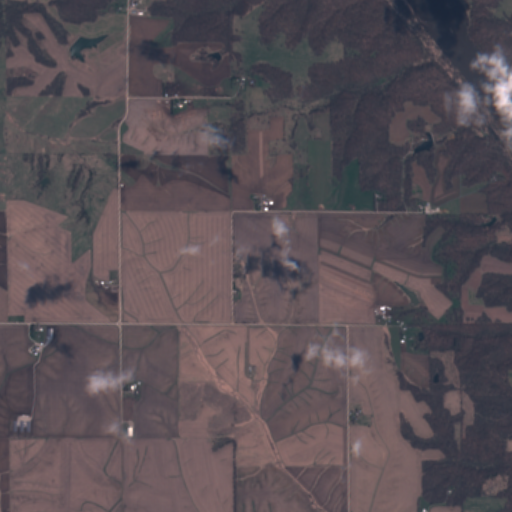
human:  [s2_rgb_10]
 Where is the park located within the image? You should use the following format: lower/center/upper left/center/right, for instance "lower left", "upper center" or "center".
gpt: The park is located in the center left of the image.
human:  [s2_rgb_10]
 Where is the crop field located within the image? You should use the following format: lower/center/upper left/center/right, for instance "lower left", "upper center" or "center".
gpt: There is no crop field in the image.